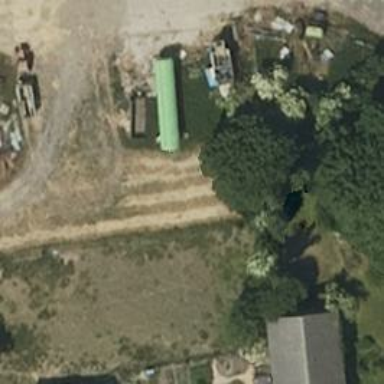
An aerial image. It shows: Evergreen broadleaved tree.